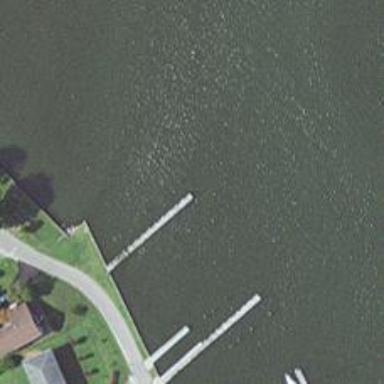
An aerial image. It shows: Man-made pier.